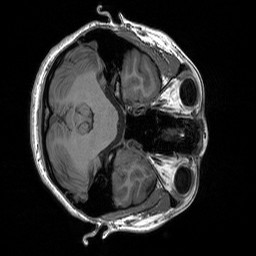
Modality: T1w
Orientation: axial
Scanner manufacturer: siemens
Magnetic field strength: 3 T
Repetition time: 1.76 s
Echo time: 0.0022 s